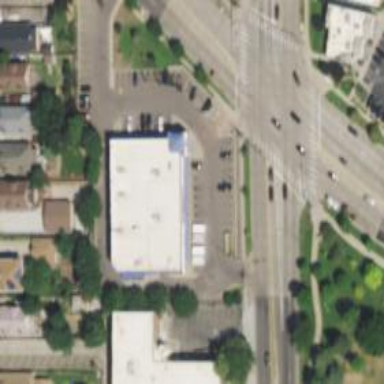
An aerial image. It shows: Pharmacy providing healthcare services.